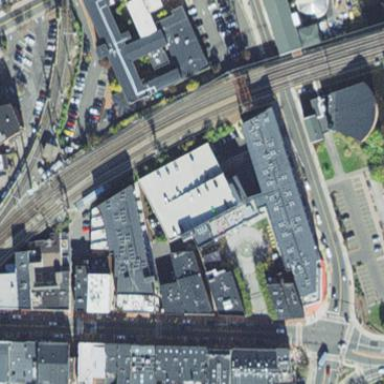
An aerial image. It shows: Multi-storey parking building.